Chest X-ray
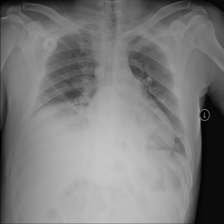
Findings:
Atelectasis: positive
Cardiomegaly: negative
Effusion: negative
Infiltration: positive
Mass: negative
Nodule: negative
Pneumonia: negative
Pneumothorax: negative
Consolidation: negative
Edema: negative
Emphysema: negative
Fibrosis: negative
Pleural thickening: negative
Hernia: negative